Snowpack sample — Loveland Pass, Silver Plume, Colorado, USA (1/12/25, 11:40 AM MST)
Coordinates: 39.66, -105.88
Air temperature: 7 °F
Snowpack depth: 140 cm
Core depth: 10 cm
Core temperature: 41 °F
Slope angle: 11°, slope face: 30°
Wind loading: high
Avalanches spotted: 2
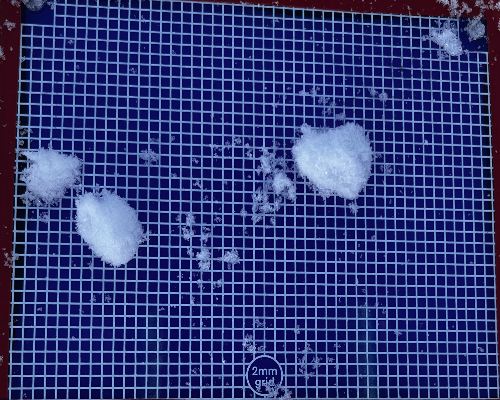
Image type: profile
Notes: Pilot using slightly modified coring method that took too large segment for snow profile picturing, advised not to use in higher level models. Two avalanche on south face nearby, partially cloudy with light snow in the last 24 hours. Lots of wind loading on eastern features.